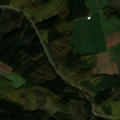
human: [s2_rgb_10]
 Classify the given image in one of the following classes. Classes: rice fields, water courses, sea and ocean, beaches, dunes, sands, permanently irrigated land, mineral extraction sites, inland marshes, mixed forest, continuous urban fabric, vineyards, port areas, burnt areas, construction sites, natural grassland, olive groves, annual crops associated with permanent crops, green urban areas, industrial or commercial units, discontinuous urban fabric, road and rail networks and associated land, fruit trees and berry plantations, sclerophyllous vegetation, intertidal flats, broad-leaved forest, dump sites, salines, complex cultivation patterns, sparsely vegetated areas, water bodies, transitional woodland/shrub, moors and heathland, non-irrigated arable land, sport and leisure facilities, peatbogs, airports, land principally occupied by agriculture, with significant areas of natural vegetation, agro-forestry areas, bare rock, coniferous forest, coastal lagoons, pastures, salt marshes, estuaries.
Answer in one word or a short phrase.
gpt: non-irrigated arable land, complex cultivation patterns, mixed forest